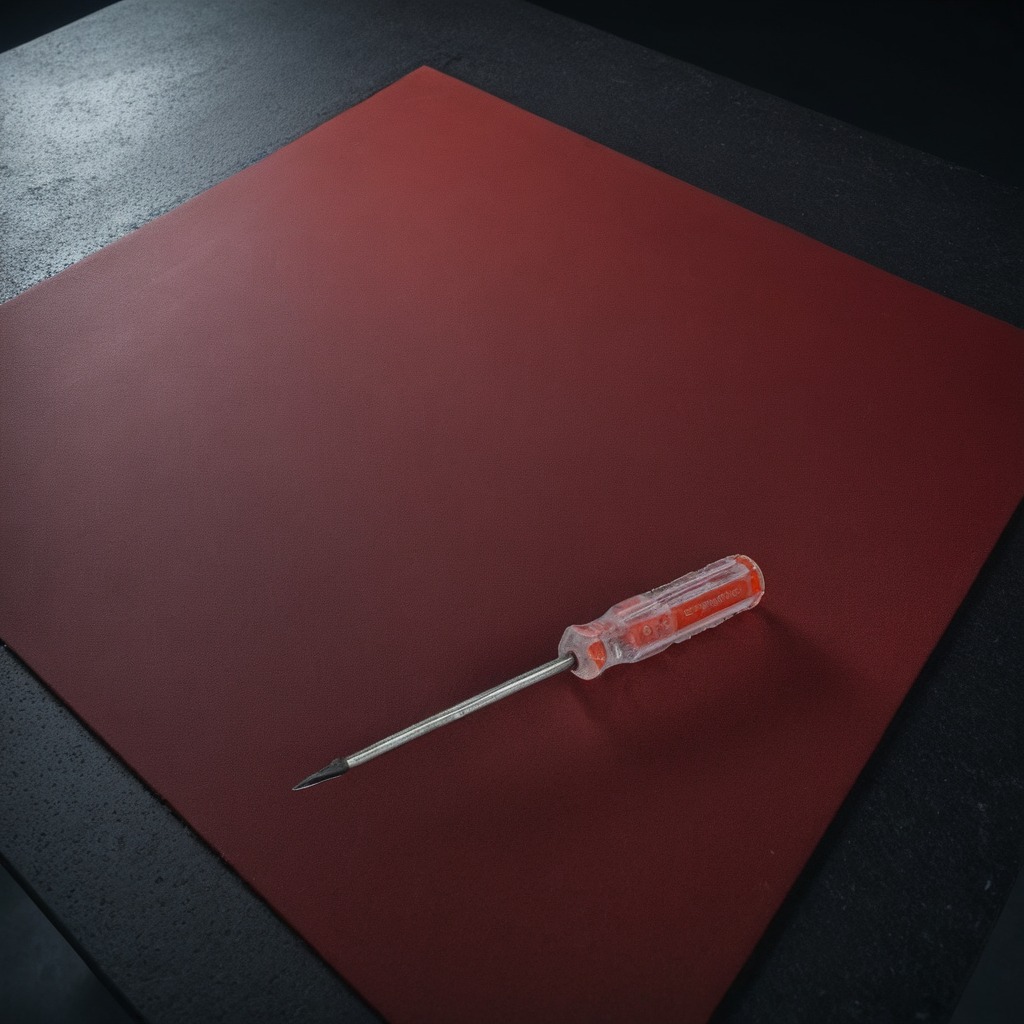
A screwdriver lying on a clean granite tabletop inside a workshop at night dim ambient light soft shadows worn but beneath the mat